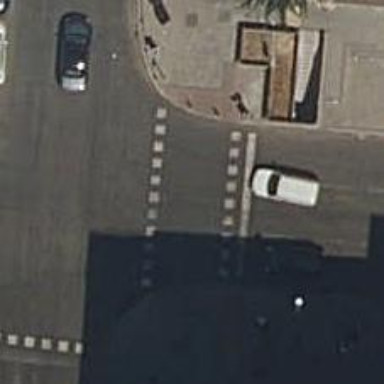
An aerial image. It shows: Road crossing with traffic signals.